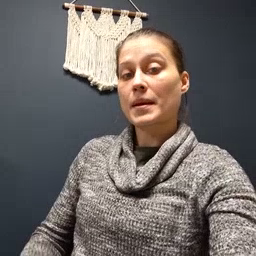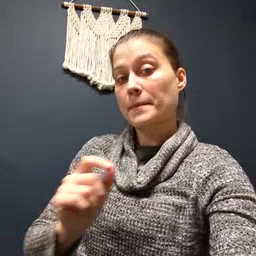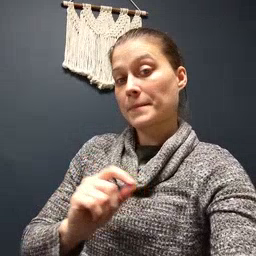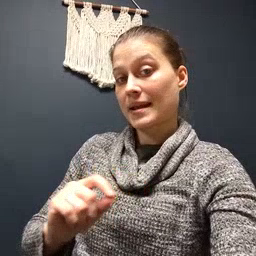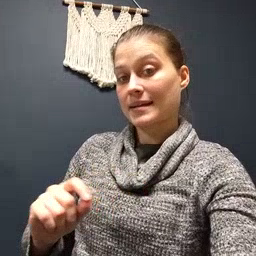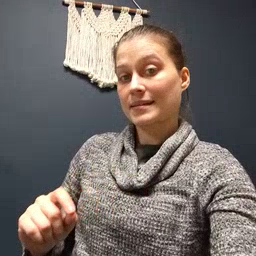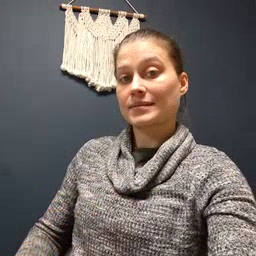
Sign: pen